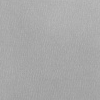
Atmospheric dust classification: dusty